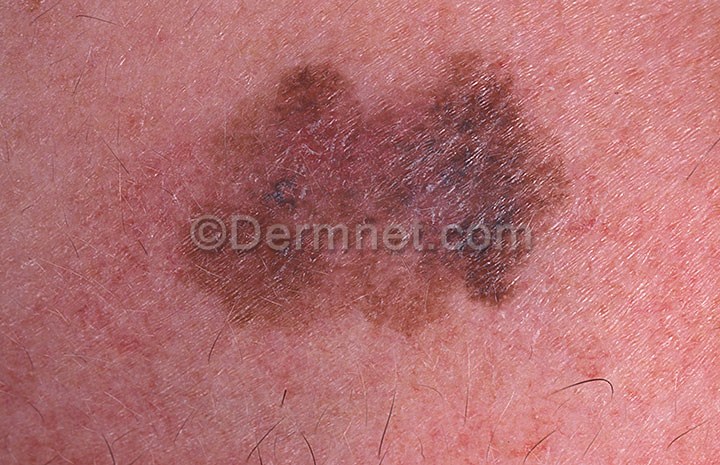
Disease: Melanoma Skin Cancer Nevi and Moles